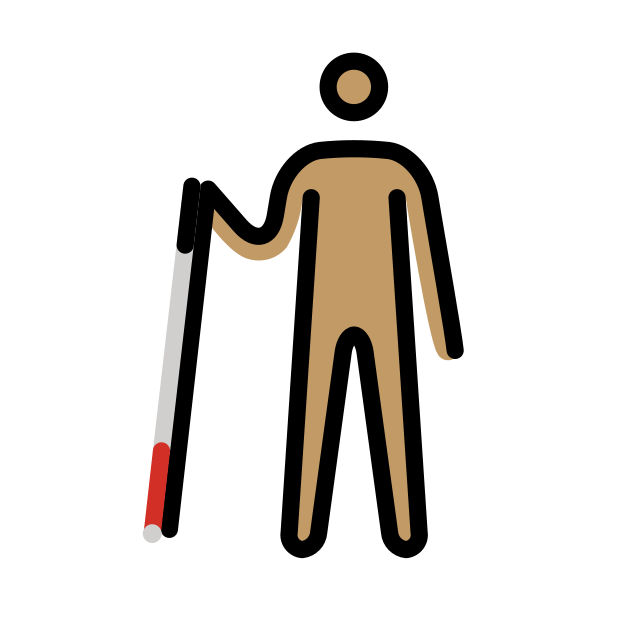
man with white cane: medium skin tone